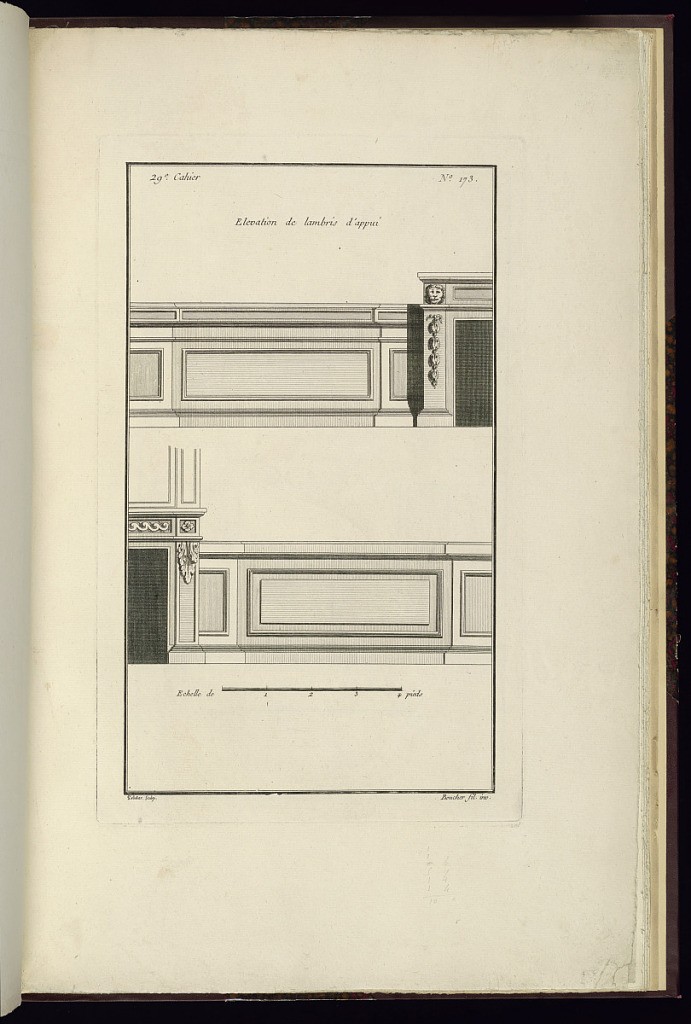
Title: Elevation de lambris d'appui
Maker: Juste-François Boucher, French, 1736 – 1782
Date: ca. 1775
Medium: Engraving on off white laid paper
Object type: Print
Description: Two designs for paneling at the base of a wall, each flanking fireplaces. The plate is signed.